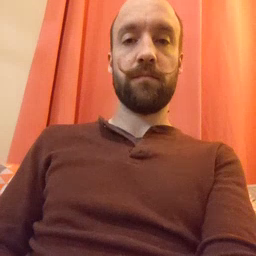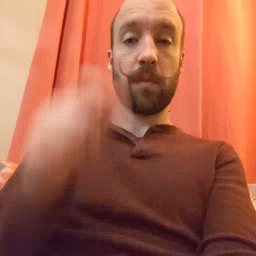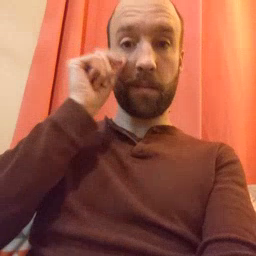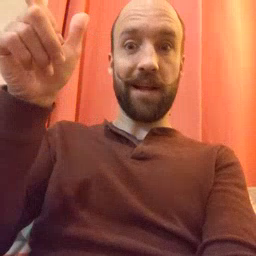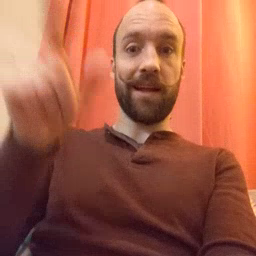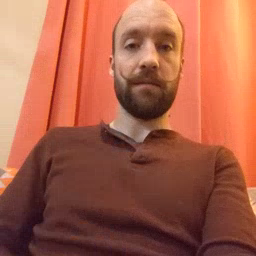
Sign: awake